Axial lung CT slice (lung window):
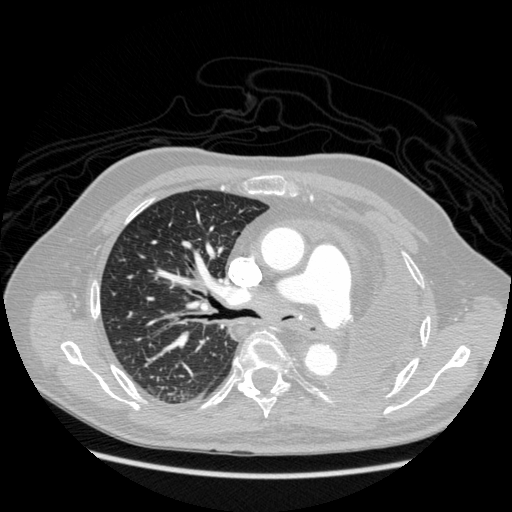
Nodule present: no